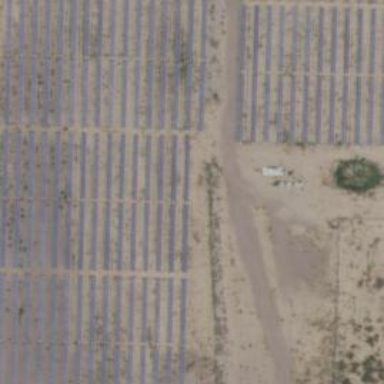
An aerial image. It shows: Solar power plant using photovoltaic technology.